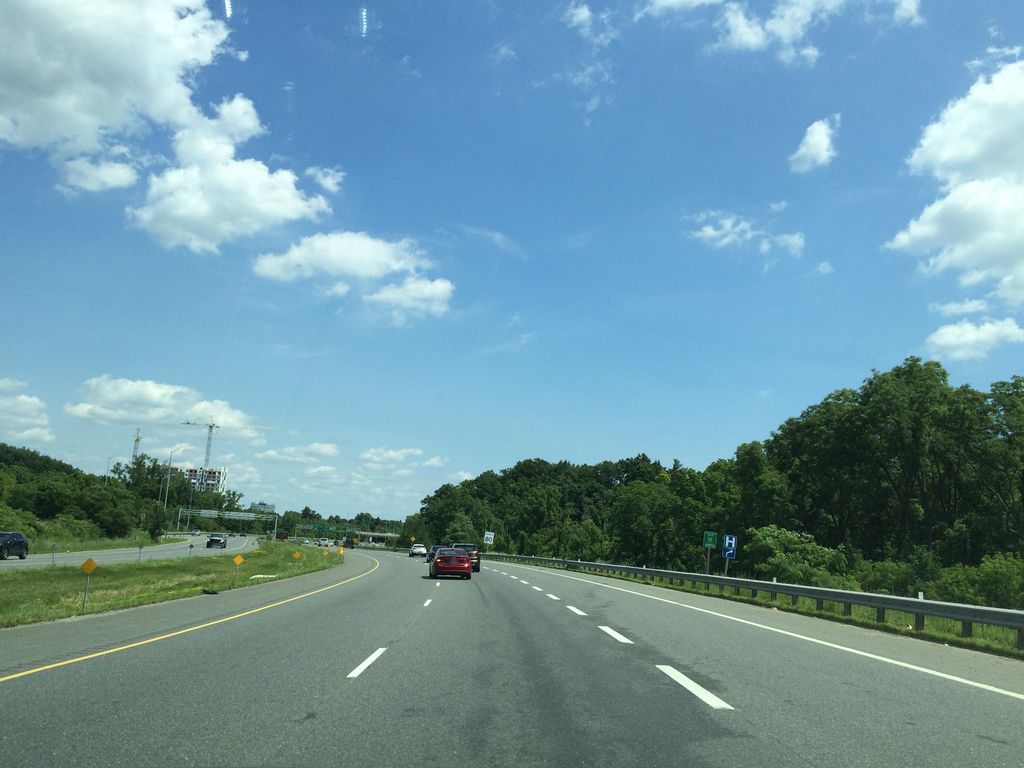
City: hamilton